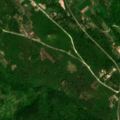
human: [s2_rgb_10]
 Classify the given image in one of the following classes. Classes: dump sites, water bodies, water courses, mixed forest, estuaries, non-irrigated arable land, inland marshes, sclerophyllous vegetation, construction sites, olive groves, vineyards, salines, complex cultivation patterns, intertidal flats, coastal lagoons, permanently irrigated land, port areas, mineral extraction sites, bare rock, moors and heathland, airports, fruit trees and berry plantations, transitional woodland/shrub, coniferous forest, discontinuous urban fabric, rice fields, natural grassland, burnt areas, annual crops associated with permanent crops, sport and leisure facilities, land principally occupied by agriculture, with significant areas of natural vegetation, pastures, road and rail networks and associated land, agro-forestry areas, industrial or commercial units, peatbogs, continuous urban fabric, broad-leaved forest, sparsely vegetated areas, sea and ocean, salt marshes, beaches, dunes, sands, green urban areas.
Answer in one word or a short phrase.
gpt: complex cultivation patterns, land principally occupied by agriculture, with significant areas of natural vegetation, broad-leaved forest, transitional woodland/shrub